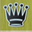
Piece: bQ